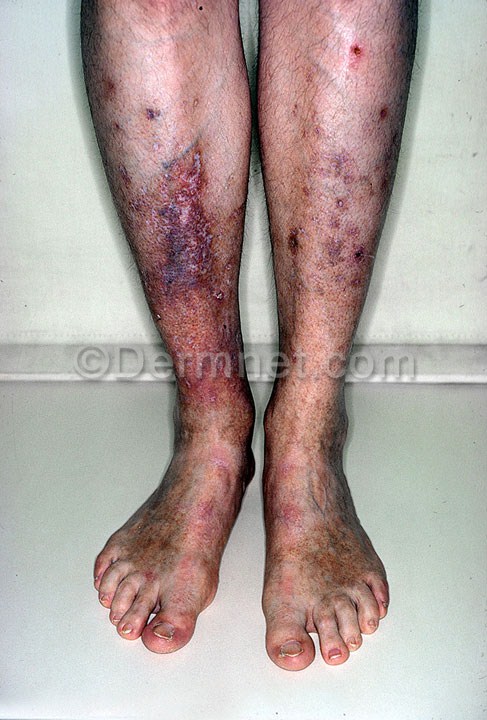
Disease: Systemic Disease